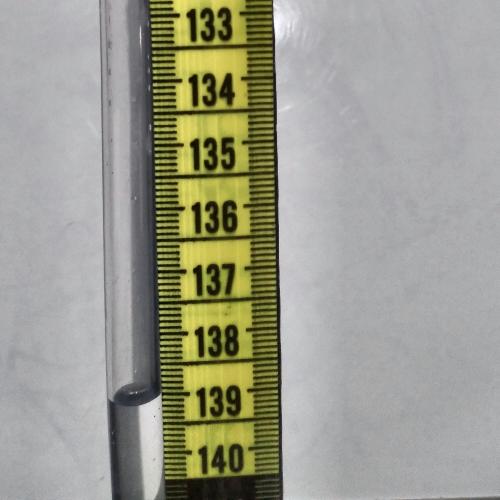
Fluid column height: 139.1 cm